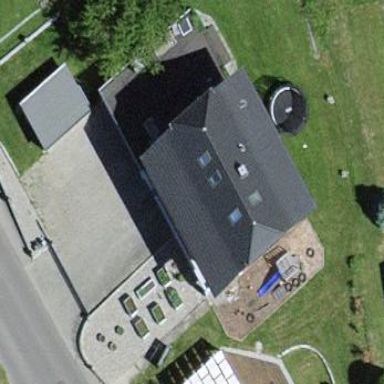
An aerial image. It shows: Residential building.